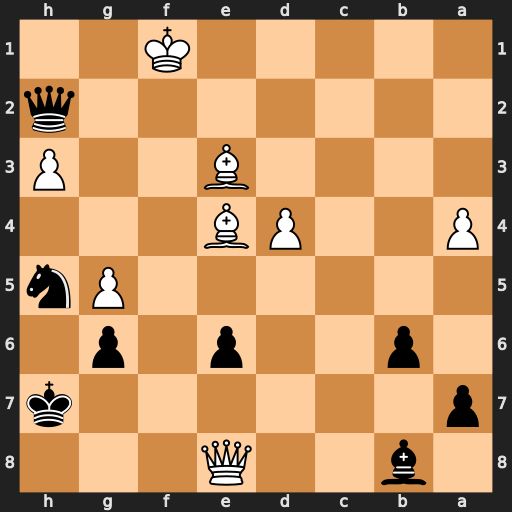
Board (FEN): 1b2Q3/p6k/1p2p1p1/6Pn/P2PB3/4B2P/7q/5K2
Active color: b
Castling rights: -
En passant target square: -
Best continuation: Ng3+ Ke1 Qe2#